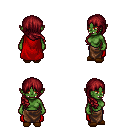
a pixel art fantasy rpg character, female body template, orc, green skin, red cape, robe skirt, brunette right-swept hairstyle, brown slippers, four views (front, back, left, right), 2x2 character sprite sheet, small pixel art, hard edges, no anti-aliasing